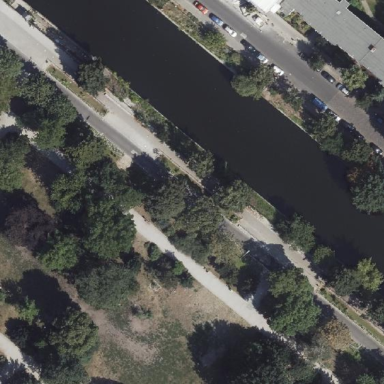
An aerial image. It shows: Asphalt cycleway area.